【题型】填空题　【知识点】函数　【难度】medium
若函数$f(x)=\cos(3x+\varphi)(0<\varphi<\pi)$在$\left(-\dfrac{\pi}{12},\dfrac{\pi}{6}\right)$上有最小值而没有最大值，则$\varphi$的取值范围是\underline{\qquad\qquad\qquad\qquad}.
【解答】
\noindent 【答案】$\left(\dfrac{\pi}{2},\pi\right)$\\
\noindent 【分析】先求$3x+\varphi$的取值范围，进而结合$y=\cos x$的图象列不等式组求解.\\
\noindent 【详解】由$x\in\left(-\dfrac{\pi}{12},\dfrac{\pi}{6}\right)$，得$3x+\varphi\in\left(\varphi-\dfrac{\pi}{4},\varphi+\dfrac{\pi}{2}\right)$.\\
\noindent 因为$0<\varphi<\pi$，所以$\varphi-\dfrac{\pi}{4}\in\left(-\dfrac{\pi}{4},\dfrac{3\pi}{4}\right)$，$\varphi+\dfrac{\pi}{2}\in\left(\dfrac{\pi}{2},\dfrac{3\pi}{2}\right)$，\\
\noindent 作出$y=\cos x$在$[-\pi,2\pi]$上的图象，如图所示，

\noindent 因为函数$f(x)=\cos(3x+\varphi)(0<\varphi<\pi)$在$\left(-\dfrac{\pi}{12},\dfrac{\pi}{6}\right)$上有最小值而没有最大值，\\
\noindent 所以$\begin{cases}
0\leqslant \varphi-\dfrac{\pi}{4}<\dfrac{3\pi}{4} \\
\pi<\varphi+\dfrac{\pi}{2}<\dfrac{3\pi}{2}
\end{cases}$，解得$\dfrac{\pi}{2}<\varphi<\pi$.\\
\noindent 故答案为：$\left(\dfrac{\pi}{2},\pi\right)$
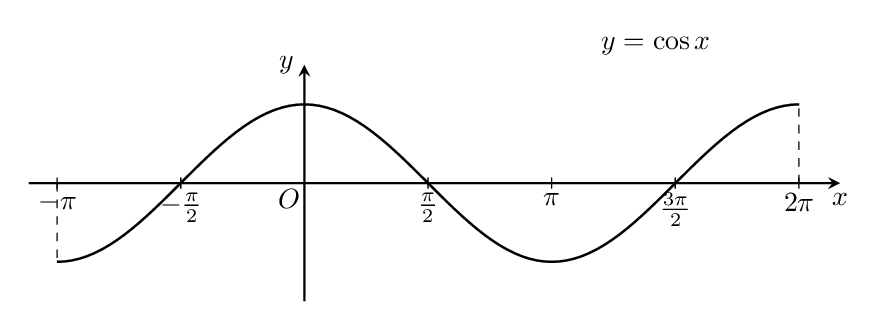